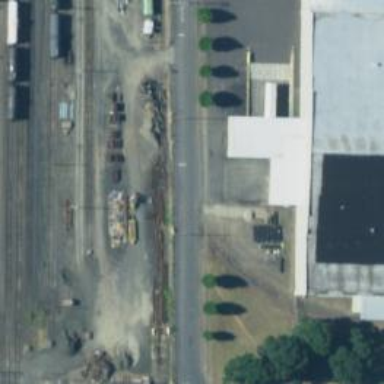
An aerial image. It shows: Abandoned railway siding.